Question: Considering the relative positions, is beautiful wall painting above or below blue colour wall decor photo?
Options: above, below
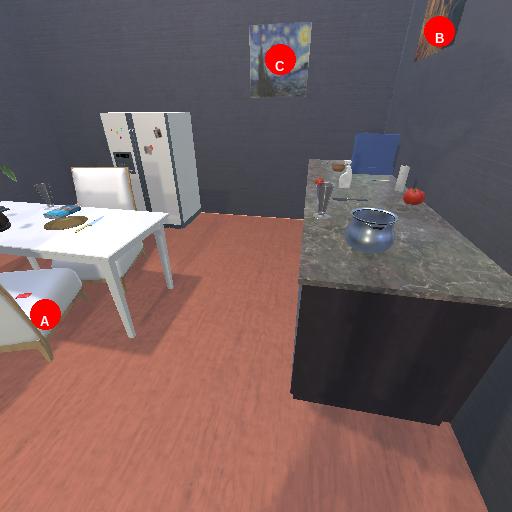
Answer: above